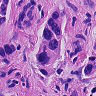
Metastatic tissue present: yes